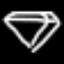
Label: diamond